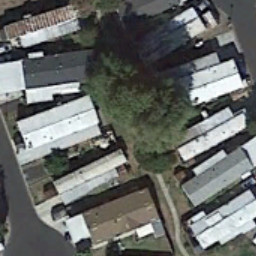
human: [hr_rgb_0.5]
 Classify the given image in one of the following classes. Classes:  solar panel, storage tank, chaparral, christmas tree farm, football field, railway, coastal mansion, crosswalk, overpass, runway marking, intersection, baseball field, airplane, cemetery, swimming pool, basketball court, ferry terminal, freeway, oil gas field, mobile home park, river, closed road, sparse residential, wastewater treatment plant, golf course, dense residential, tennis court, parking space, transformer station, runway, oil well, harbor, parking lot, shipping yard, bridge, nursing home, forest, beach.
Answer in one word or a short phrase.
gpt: mobile home park